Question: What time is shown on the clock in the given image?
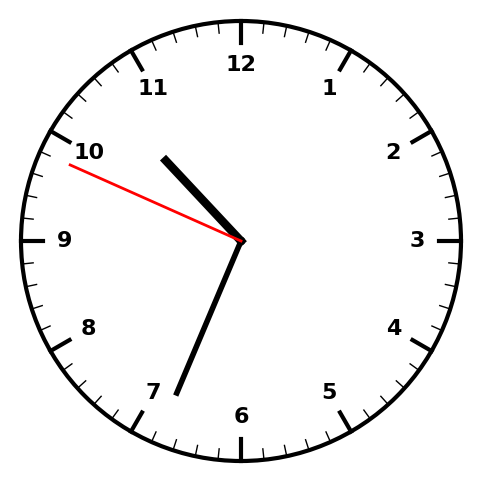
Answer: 10:33:49